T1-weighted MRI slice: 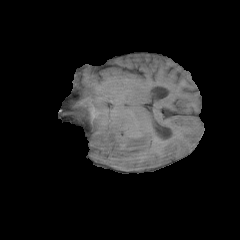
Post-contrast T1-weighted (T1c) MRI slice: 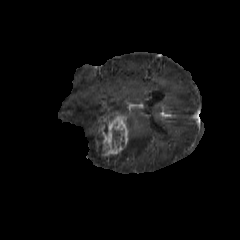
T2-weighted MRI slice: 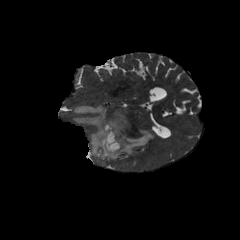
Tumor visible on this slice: yes